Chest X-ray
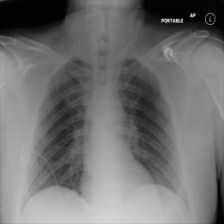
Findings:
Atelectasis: negative
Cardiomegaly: negative
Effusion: negative
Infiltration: negative
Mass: negative
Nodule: negative
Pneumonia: negative
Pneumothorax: negative
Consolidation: negative
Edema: negative
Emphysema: negative
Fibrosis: negative
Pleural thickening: negative
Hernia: negative